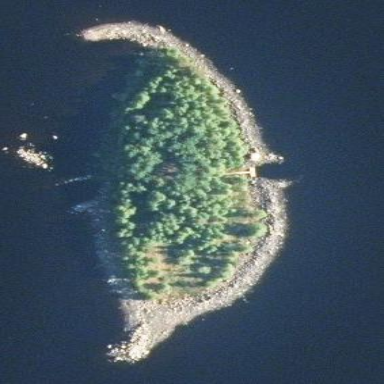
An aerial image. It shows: Islet.